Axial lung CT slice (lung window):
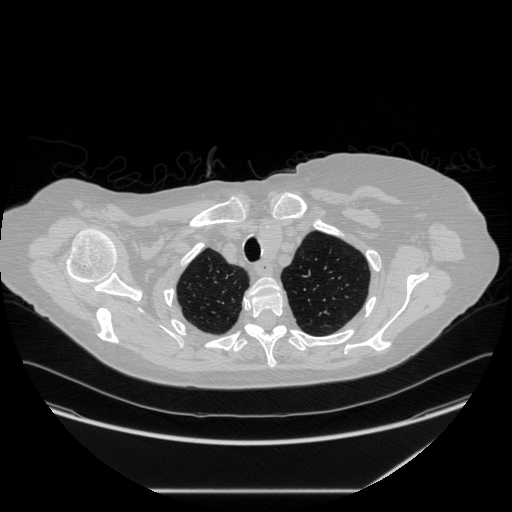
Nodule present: no